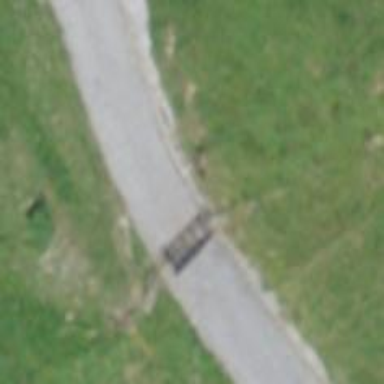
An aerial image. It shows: Cattle grid barrier.